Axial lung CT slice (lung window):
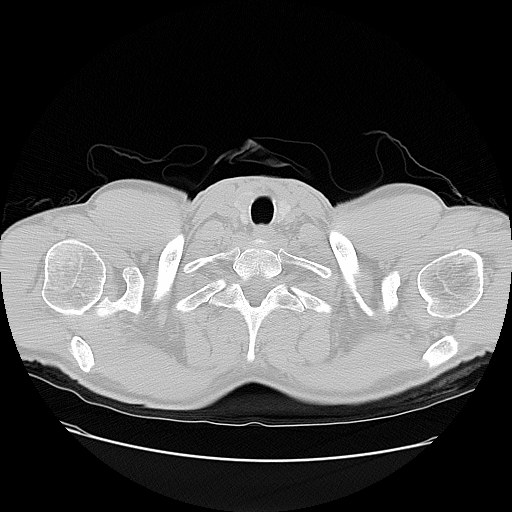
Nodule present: no